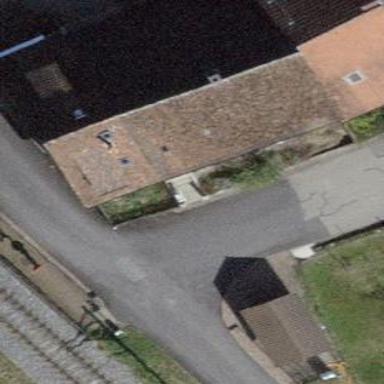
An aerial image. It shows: Terrace building.